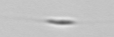
Label: Cylindrotheca_morphotype1